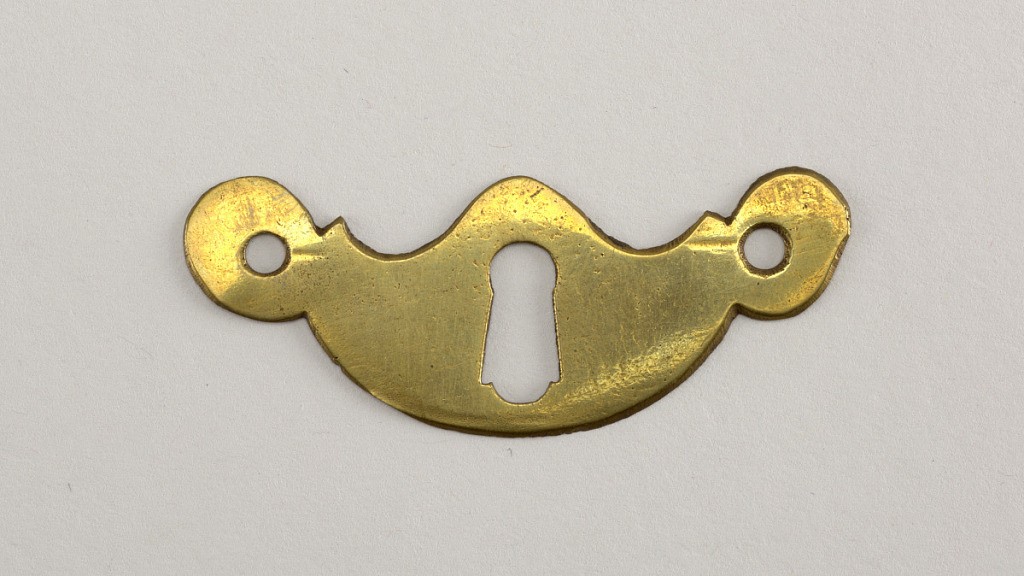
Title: Escutcheon
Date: ca. 1710
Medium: Brass
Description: Shaped plate, undecorated